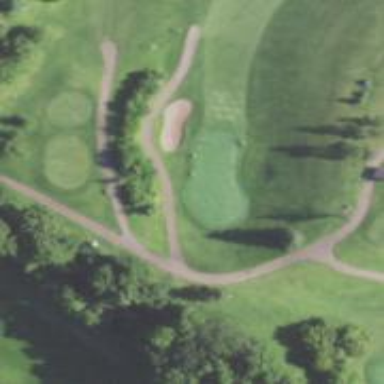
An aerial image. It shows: Path designated for golf carts.